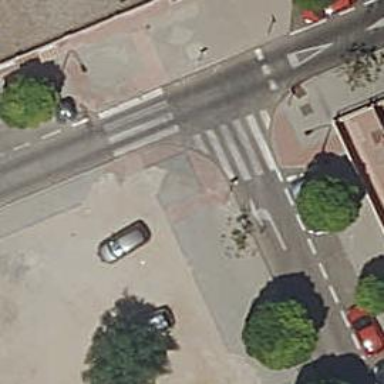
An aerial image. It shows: Zebra crossing on the road.